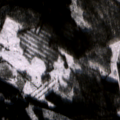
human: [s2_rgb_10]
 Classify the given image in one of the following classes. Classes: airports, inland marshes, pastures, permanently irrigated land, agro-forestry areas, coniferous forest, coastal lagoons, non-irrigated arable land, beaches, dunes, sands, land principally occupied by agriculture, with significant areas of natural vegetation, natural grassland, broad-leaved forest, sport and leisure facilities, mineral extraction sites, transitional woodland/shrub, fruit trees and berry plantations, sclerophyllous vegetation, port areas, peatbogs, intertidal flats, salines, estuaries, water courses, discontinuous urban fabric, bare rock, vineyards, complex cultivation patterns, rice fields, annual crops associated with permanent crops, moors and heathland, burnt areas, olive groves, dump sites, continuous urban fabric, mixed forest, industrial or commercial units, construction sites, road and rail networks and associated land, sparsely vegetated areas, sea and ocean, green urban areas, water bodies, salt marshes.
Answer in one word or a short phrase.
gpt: coniferous forest, transitional woodland/shrub